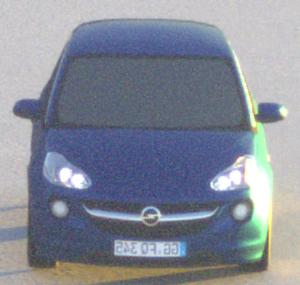
Make: Opel
Model: ADAM 1.2
Detailed model: ADAM
Model produced from: 2013/01
Model produced until: 2014/11
Doors: 3
Color: blue
Road condition: dry road
Daytime: sunrise or sunset
Contrast: high contrast